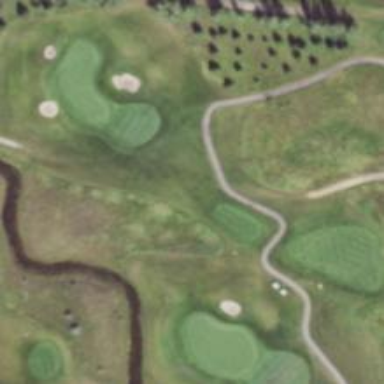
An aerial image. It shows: Rough grassy area used for golf.